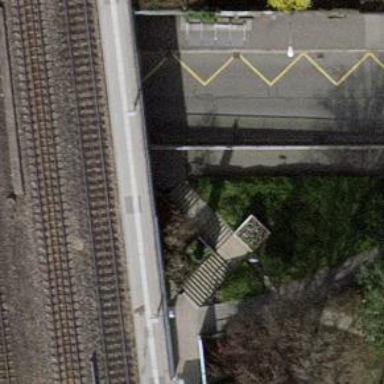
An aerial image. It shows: Set of concrete steps.